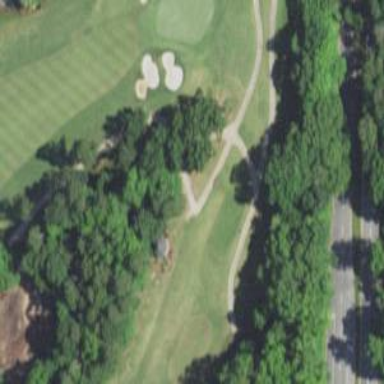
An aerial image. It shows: Golf path made of asphalt.